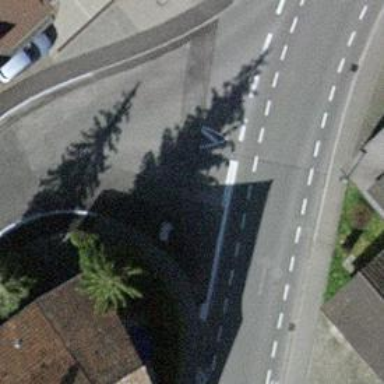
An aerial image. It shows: Residential road with asphalt surface and sidewalks on both sides.